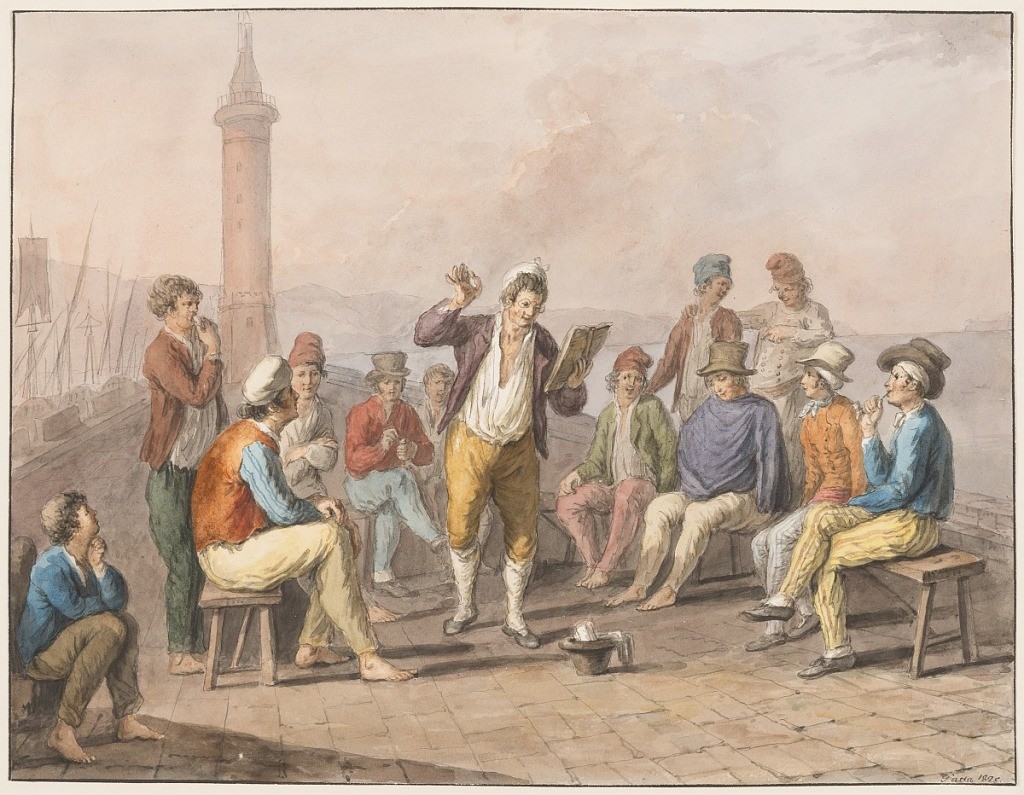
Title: Water color; Rinaldo Rinaldini is reciting upon the jetty
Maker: Saverio della Gatta, Italian, 1777 - 1829
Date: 1828
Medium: Pen and black ink, water colors on paper
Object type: Drawing
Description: Horizontal rectangle. A man is show [sic] standing upon the jetty and reciting from a book. His hat lies in front of him. He is surrounded by listeners forming a semicircle. The lighthouse is shown in the middle distance. Framing lines. Signature: "Gatta 1828."